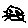
Label: cat